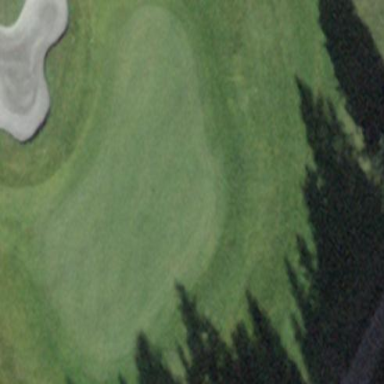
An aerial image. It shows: Green golf area with grass land use.